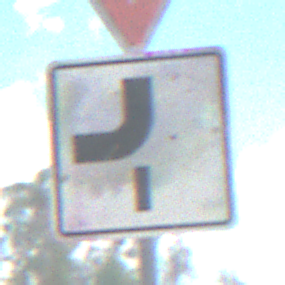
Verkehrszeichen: VerlaufVorfahrtsstrasse7
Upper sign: VorfahrtGewaehren
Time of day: Midday
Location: Outdoor (Nature)
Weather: PartlyCloudy
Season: NotSpecified
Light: Natural